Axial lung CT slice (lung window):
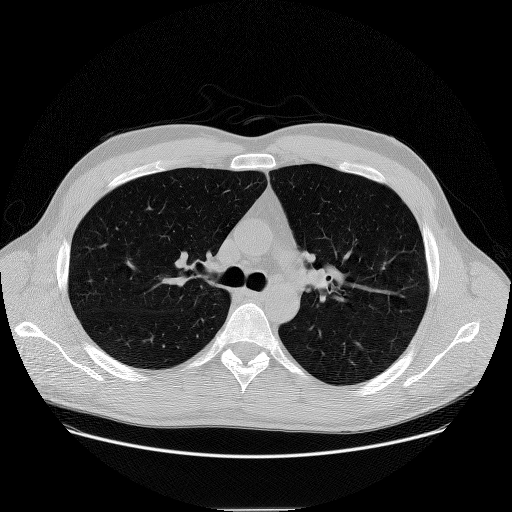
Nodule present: yes
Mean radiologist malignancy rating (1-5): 2.5